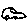
Label: car